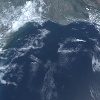
Label: water